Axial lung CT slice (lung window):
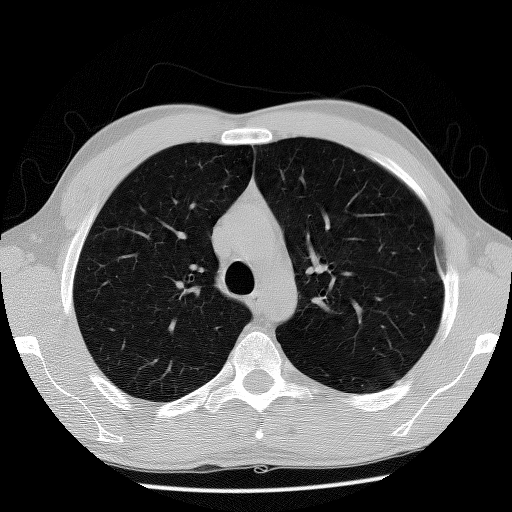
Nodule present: no